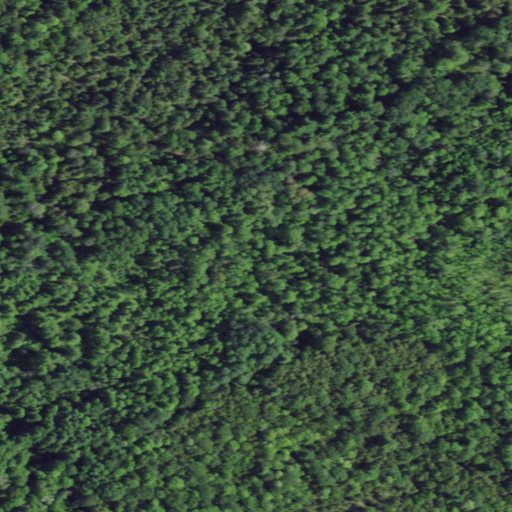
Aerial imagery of island in New York named Valcour Island containing mixed forest, evergreen forest, deciduous forest, and woody wetlands